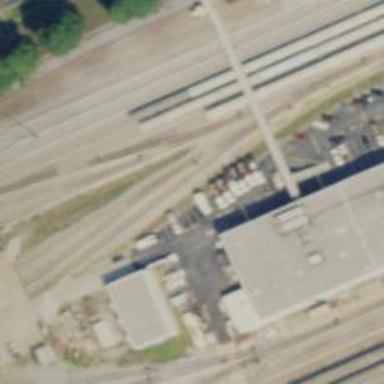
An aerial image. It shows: Yard area with electrified rail tracks.